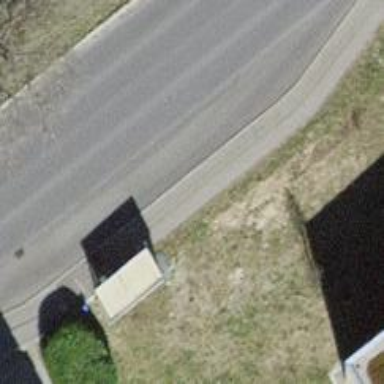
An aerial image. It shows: Bus stop with sheltered platform for public transport.